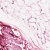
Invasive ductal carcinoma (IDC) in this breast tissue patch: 0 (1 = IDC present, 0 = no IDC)